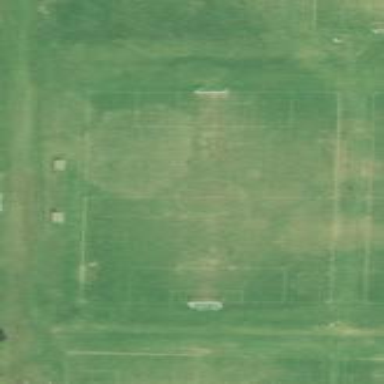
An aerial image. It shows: Soccer pitch designated for leisure and sports activities.